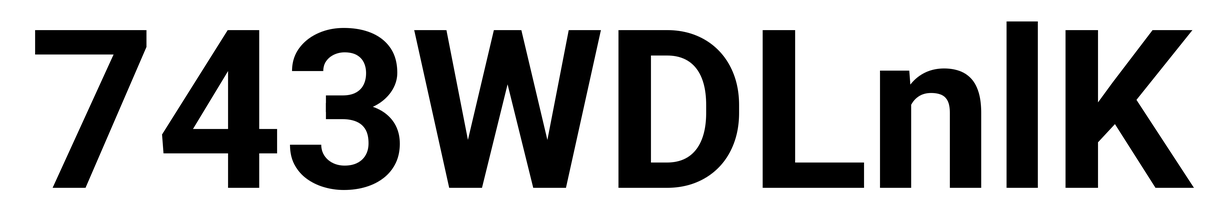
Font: Roboto_Bold